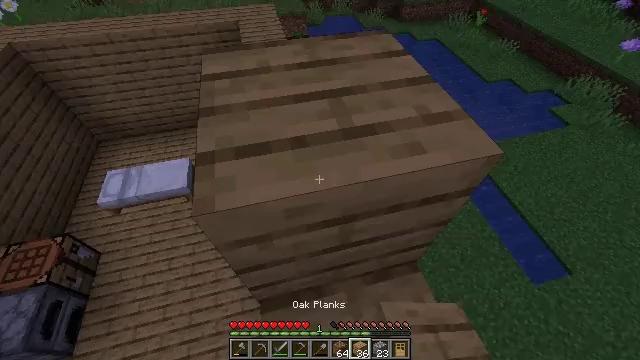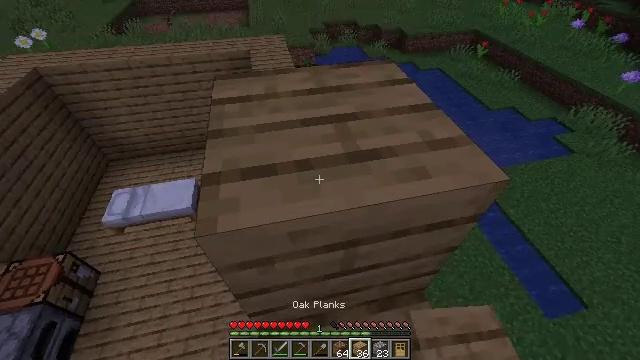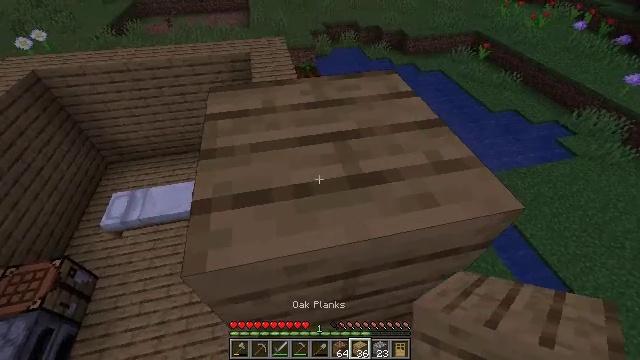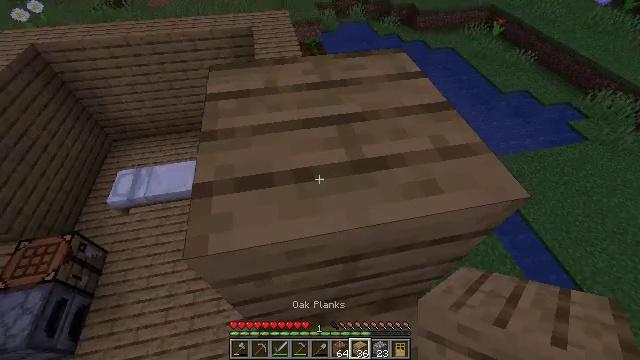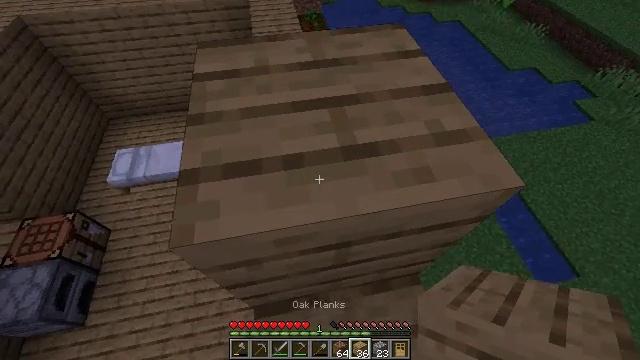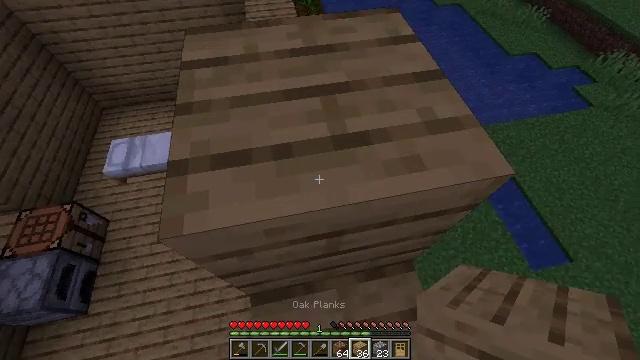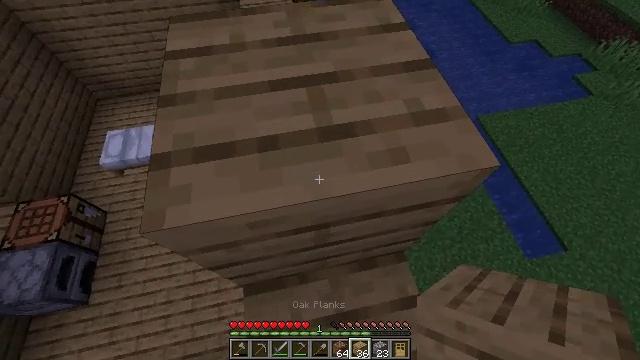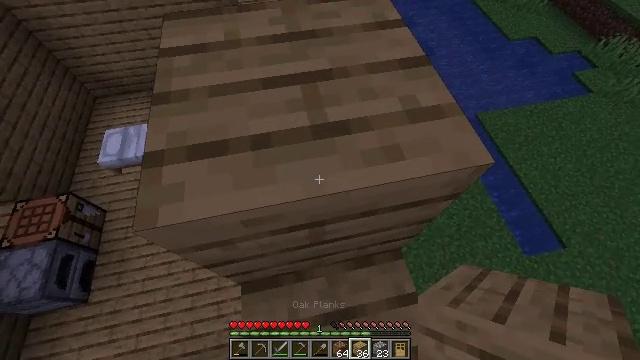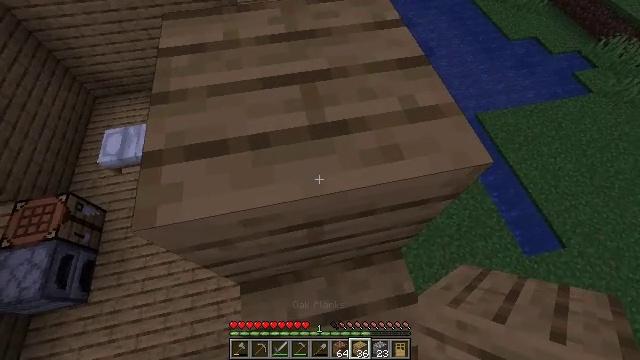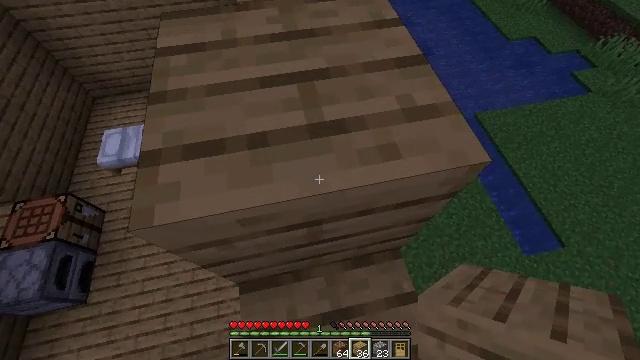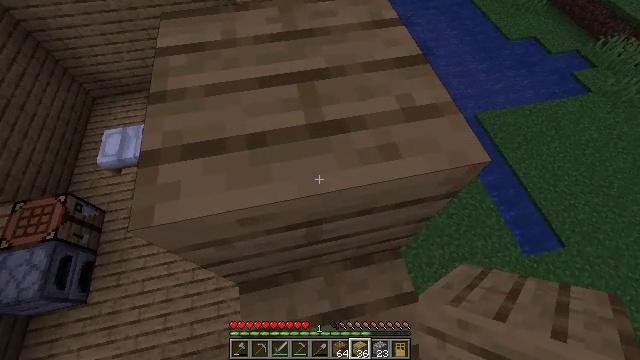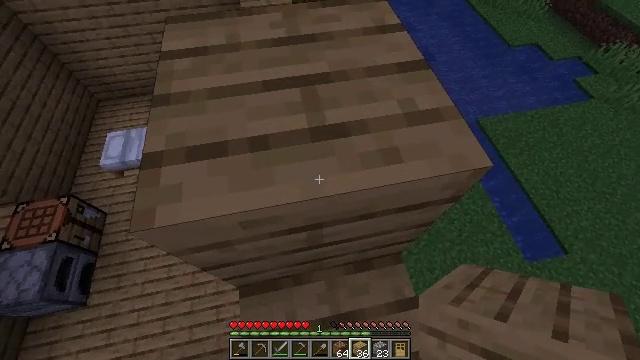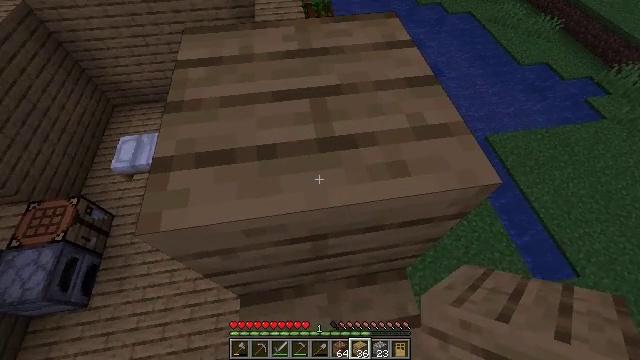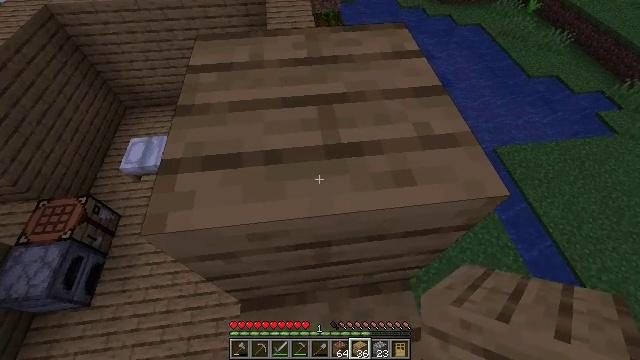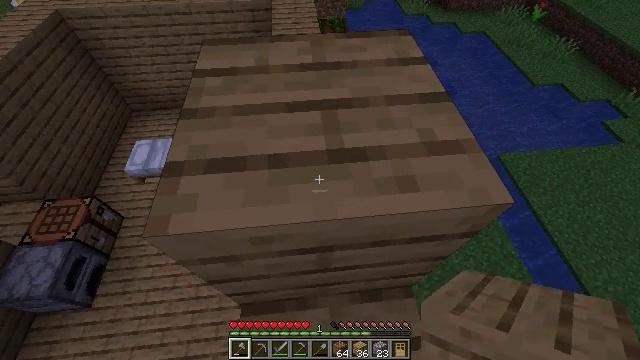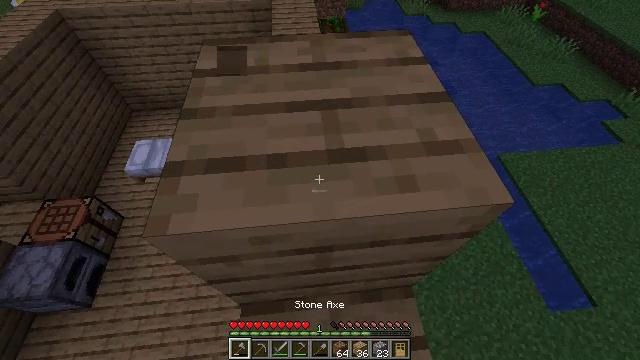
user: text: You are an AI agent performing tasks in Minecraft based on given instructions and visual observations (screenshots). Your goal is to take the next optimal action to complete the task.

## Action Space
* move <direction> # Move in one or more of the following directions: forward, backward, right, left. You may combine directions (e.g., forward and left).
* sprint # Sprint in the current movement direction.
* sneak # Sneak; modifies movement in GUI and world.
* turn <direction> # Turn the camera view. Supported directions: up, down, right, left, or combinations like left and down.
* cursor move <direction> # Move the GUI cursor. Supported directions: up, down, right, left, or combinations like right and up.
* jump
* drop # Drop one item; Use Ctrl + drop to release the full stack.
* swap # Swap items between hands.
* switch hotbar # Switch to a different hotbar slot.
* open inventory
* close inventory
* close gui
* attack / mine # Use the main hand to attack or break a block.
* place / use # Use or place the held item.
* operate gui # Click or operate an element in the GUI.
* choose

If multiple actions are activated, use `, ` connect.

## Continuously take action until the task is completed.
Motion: motion action
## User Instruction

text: Attack the oak planks to recycle it.
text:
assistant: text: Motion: turn left and up
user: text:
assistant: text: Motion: move forward
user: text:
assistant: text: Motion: move forward, turn left and down
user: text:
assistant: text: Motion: move forward, turn down
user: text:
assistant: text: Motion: move forward, turn down
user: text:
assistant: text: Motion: turn down
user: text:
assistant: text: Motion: no_op
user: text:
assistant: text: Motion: no_op
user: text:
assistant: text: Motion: no_op
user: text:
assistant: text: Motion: no_op
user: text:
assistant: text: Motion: no_op
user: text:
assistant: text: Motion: turn left and up
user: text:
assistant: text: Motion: turn left and up
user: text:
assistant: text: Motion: turn left and up, switch to hotbar 1
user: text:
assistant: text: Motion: attack / mine, switch to hotbar 1
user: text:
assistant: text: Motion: attack / mine, switch to hotbar 1
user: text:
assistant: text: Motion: attack / mine
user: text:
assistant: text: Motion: attack / mine
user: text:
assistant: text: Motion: attack / mine
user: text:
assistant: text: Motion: attack / mine
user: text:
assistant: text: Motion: attack / mine
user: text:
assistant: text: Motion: attack / mine
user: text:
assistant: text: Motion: attack / mine
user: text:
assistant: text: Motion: attack / mine
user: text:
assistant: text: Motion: attack / mine
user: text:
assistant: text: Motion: attack / mine
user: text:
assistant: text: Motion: attack / mine
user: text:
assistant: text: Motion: attack / mine
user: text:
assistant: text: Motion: attack / mine
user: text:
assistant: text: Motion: attack / mine